Aerial crown-view tile of a tropical tree (Barro Colorado Island, Panama), acquired 20250317:
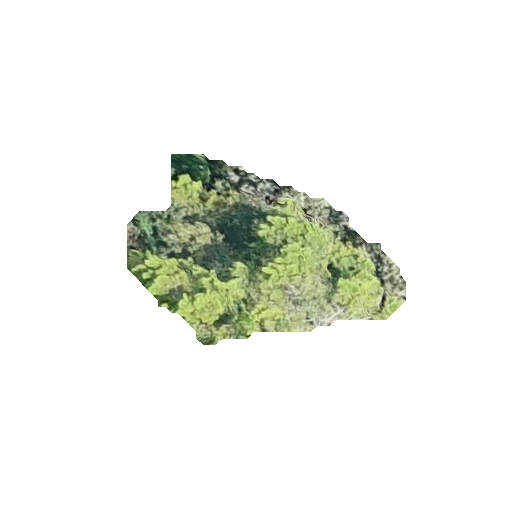
Species: Terminalia oblonga
GBIF accepted scientific name: Terminalia oblonga
Crown area: 50.495 m²